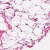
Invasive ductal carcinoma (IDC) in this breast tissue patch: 0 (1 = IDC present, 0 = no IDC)